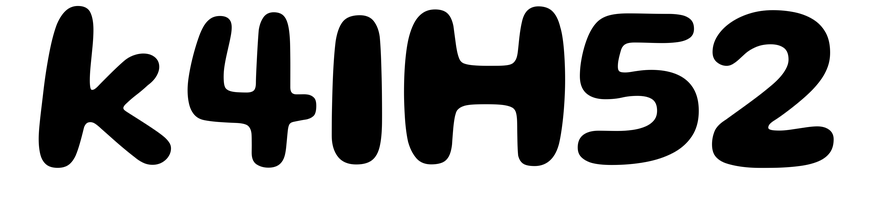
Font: Gluten_SemiBold